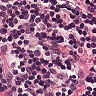
Metastatic tissue present: no